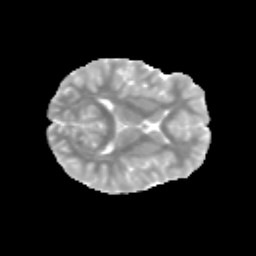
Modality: MD
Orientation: axial
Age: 13
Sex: female
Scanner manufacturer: siemens
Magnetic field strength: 3 T
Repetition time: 3.8 s
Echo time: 0.07 s